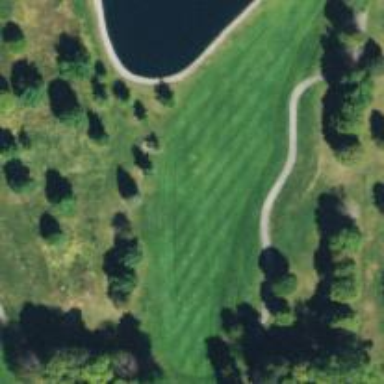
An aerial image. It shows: Golf hole.